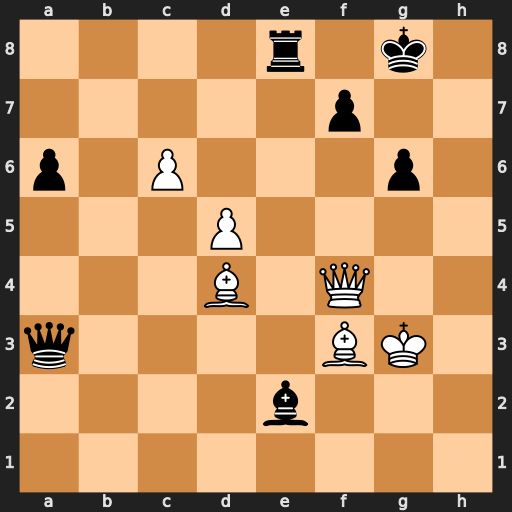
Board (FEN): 4r1k1/5p2/p1P3p1/3P4/3B1Q2/q4BK1/4b3/8
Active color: w
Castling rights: -
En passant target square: -
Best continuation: Qf6 Qxf3+ Qxf3 Bxf3 Kxf3